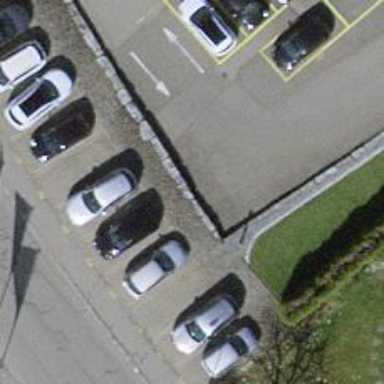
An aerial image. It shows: Road serving as parking aisle.